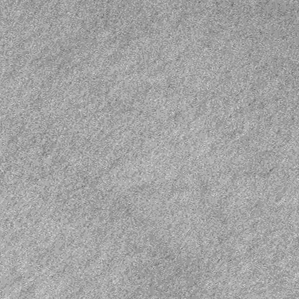
Label: frost